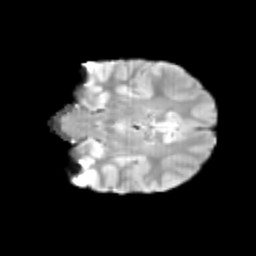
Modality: T2w
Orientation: coronal
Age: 9
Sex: male
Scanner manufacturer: siemens
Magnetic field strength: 3 T
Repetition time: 3.8 s
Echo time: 0.07 s